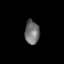
Tissue: lung
Cell type: Epithelial cells
Senescence score: 0.1969
Nuclear area (px): 338
Mean DAPI intensity: 113.13